Question: Within my game, I have tiles that collide with the player which is detected however when I attempt to cause an event to occur when they collide, nothing will happen.
I currently have a Collision class within each tile class. Within the tile class I have a method which passes in the player rectangle (x, y, width and height) using parameters. I then call the tiles Collision class check collision method. After some testing, I discovered that the collision IS being recognised however within my tileMap class (holds a 2D array of the Tile class) when I check through each tile (using foreach) and call the update method within each tile class, only the first tile collides. Nothing else.

Here is my code:
Tile:
'''
using Microsoft.Xna.Framework;
using Microsoft.Xna.Framework.Graphics;
using System;
using System.Collections.Generic;
using System.Linq;
using System.Text;
using Microsoft.Xna.Framework.Content;
namespace Project
{
class Tile
{
Texture2D tileTexture;
Rectangle tileRect;
public Collision collision;
private Vector2 pos;
public int tileNumber;
private SpriteFont tileT;
bool box;
public enum tileCollision
{
passable,
nonpassable,
trigger,
}
public tileCollision tileValue;
public Tile(string tileType,int number, Rectangle newTileRect, ContentManager Content)
{
tileTexture = Content.Load<Texture2D>(tileType);
tileT = Content.Load<SpriteFont>("TimesNewRoman");
tileRect = newTileRect;
tileNumber = number;
pos.X = tileRect.X;
pos.Y = tileRect.Y;
//check if tile is within draw block
if (tileNumber >= 9 && tileNumber <= 13)
{
tileValue = tileCollision.passable;
}
if (tileNumber >= 0 && tileNumber <= 8 )
{
tileValue = tileCollision.nonpassable;
System.Console.WriteLine("NON PASSABLE TILE: " + " x: " + tileRect.X + " y: " + tileRect.Y);
}
collision = new Collision(tileRect.X, tileRect.Y, tileRect.Width, tileRect.Height);
}
public void update(Rectangle rect)
{
//System.Console.WriteLine(playerRect.X, playerRect.Y);
if (collision.boundingBoxCollisionCheck(rect.X, rect.Y, rect.Width, rect.Height))
{
//if (tileValue == tileCollision.nonpassable)
//{
// System.Console.WriteLine("COLLISION!!!!!");
//}
box = true;
}
if (box == true)
{
System.Console.WriteLine("COLLISION!!!!! at x: " + tileRect.X + "y: " + tileRect.Y );
}
}
public void draw(SpriteBatch spritebatch)
{
//if tile is within draw block then draw
spritebatch.Draw(tileTexture, tileRect, Color.White);
spritebatch.DrawString(tileT, pos.X.ToString(), pos, Color.White);
}
}
}
'''
tileMap:
'''
using Microsoft.Xna.Framework;
using Microsoft.Xna.Framework.Graphics;
using System;
using System.Collections.Generic;
using System.Linq;
using System.Text;
using Microsoft.Xna.Framework.Content;
using System.IO;
namespace Project
{
class TileMap
{
//public Tile[,] tile = new Tile[10,10];
public List<Tile> tiles = new List<Tile>();
int width;
int height;
string[] tileType = { "Tiles/BrickGrassTile1", "Tiles/BrickGrassTile2", "Tiles/BrickGrassTile3", "Tiles/BrickGrassTile4",
"Tiles/BrickGrassTile5", "Tiles/BrickRoofTile1", "Tiles/BrickRoofTile2", "Tiles/BrickRoofTile3",
"Tiles/BrickTile1", "Tiles/GrassPuddleTile1", "Tiles/GrassRockTile1", "Tiles/WallTile1", "Tiles/GrassTile1", "Tiles/GrassTile2", "Tiles/BrickDoor1" };
public void generateMap(int [,]map, int size, ContentManager content)
{
for (int x = 0; x < map.GetLength(1); x++)
{
for (int y = 0; y < map.GetLength(0); y++)
{
int number = map[y, x];
if (number >= 0)
{
tiles.Add(new Tile(tileType[number],number, new Rectangle(x * size, y * size, size, size), content));
}
width = (x + 1) * size;
height = (y + 1) * size;
}
}
}
public void update(Rectangle playerRect)
{
foreach (Tile tile in tiles)
{
tile.update(playerRect);
}
}
public void draw(SpriteBatch spritebatch)
{
foreach (Tile tile in tiles)
{
tile.draw(spritebatch);
}
}
}
}
'''
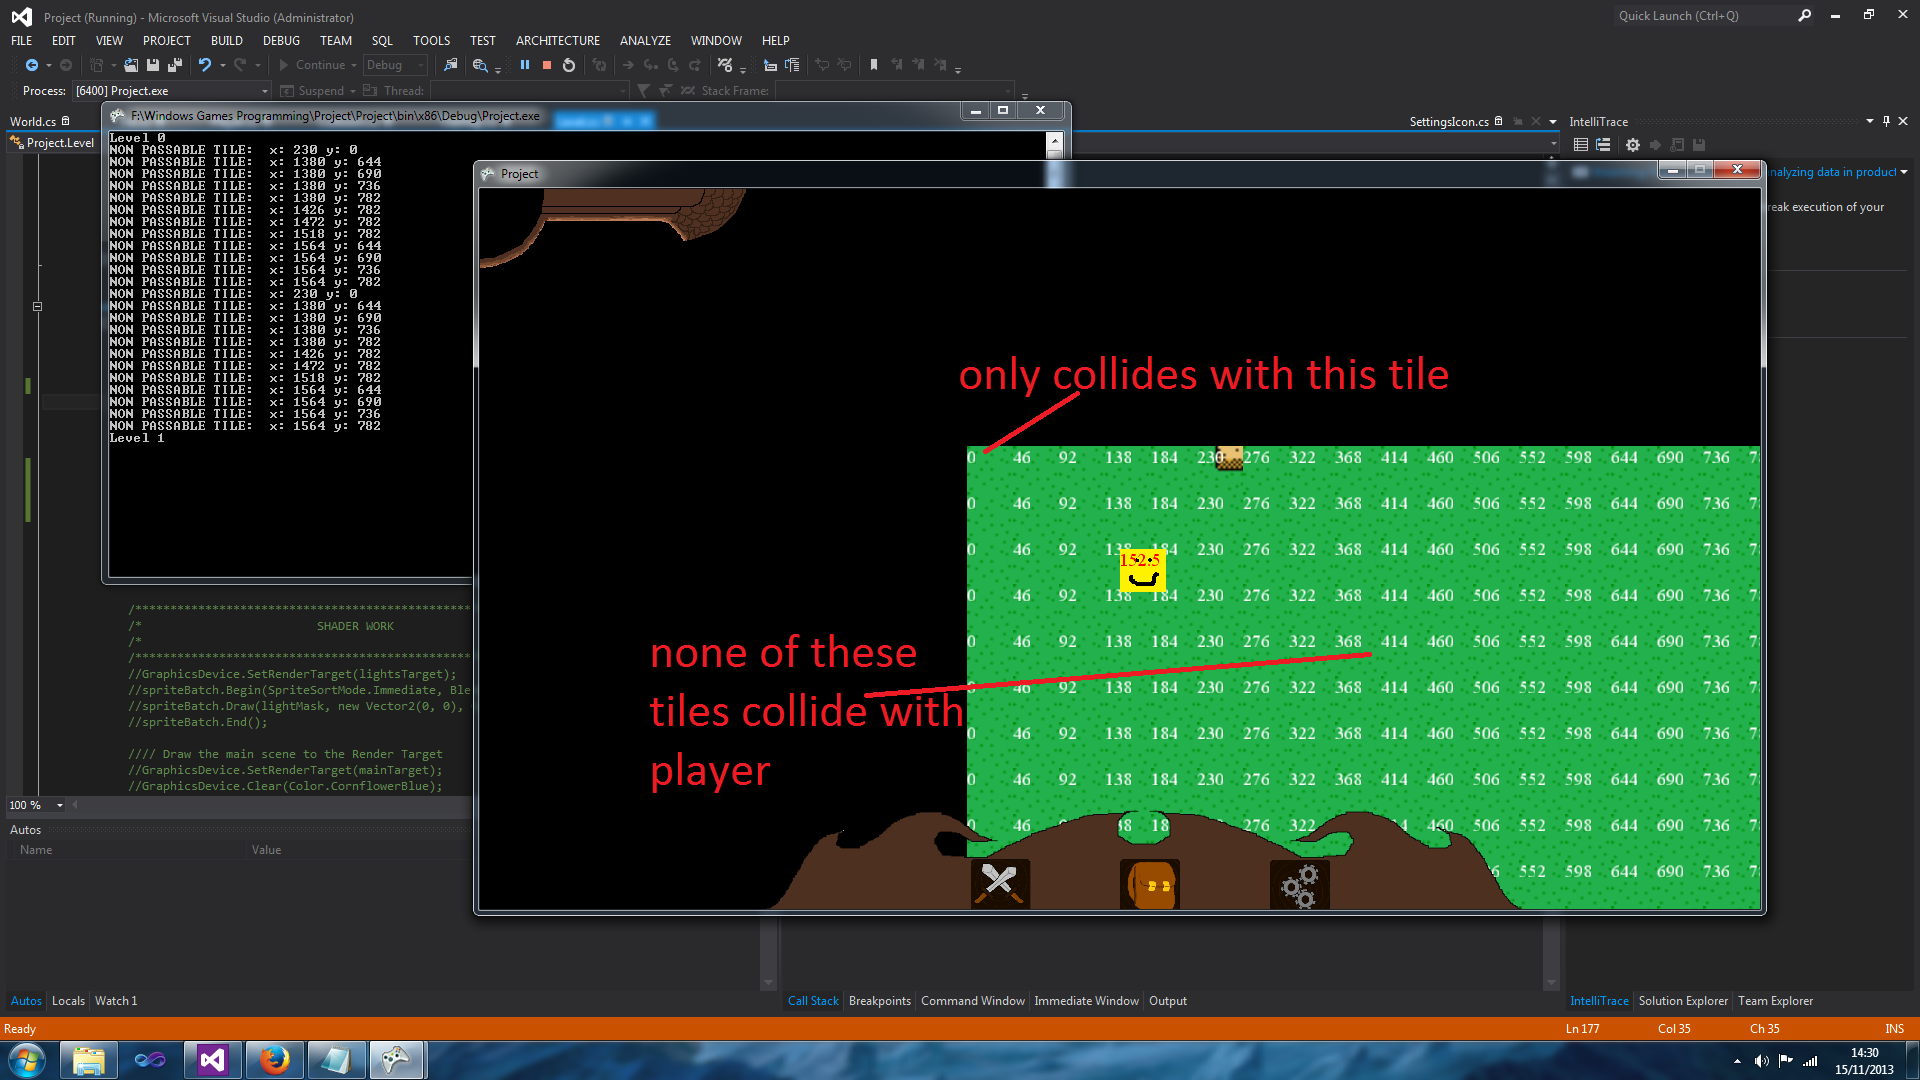
Answer: '... each tile (using foreach) and call the update method within each tile class, only the first tile collides. Nothing else.'
I suspect your player rectangle is smaller than one of your tiles, which is why you are only getting 1 collision.
The way your logic works now, once you collide with an item, it permanently says you are colliding with the item. This is incorrect. Use this:
'''
public void update(Rectangle rect)
{
//System.Console.WriteLine(playerRect.X, playerRect.Y);
if (collision.boundingBoxCollisionCheck(rect.X, rect.Y, rect.Width, rect.Height))
{
System.Console.WriteLine("COLLISION!!!!! at x: " + tileRect.X + "y: " + tileRect.Y );
}
}
'''